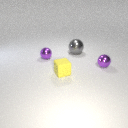
small purple metal sphere behind small purple metal sphere